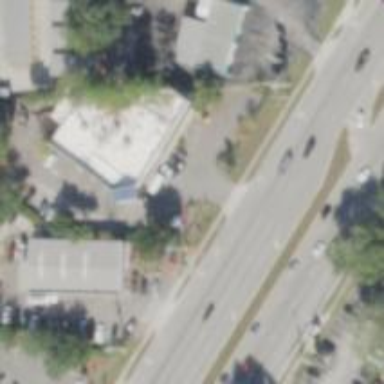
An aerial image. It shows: Convenience shop.